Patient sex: F
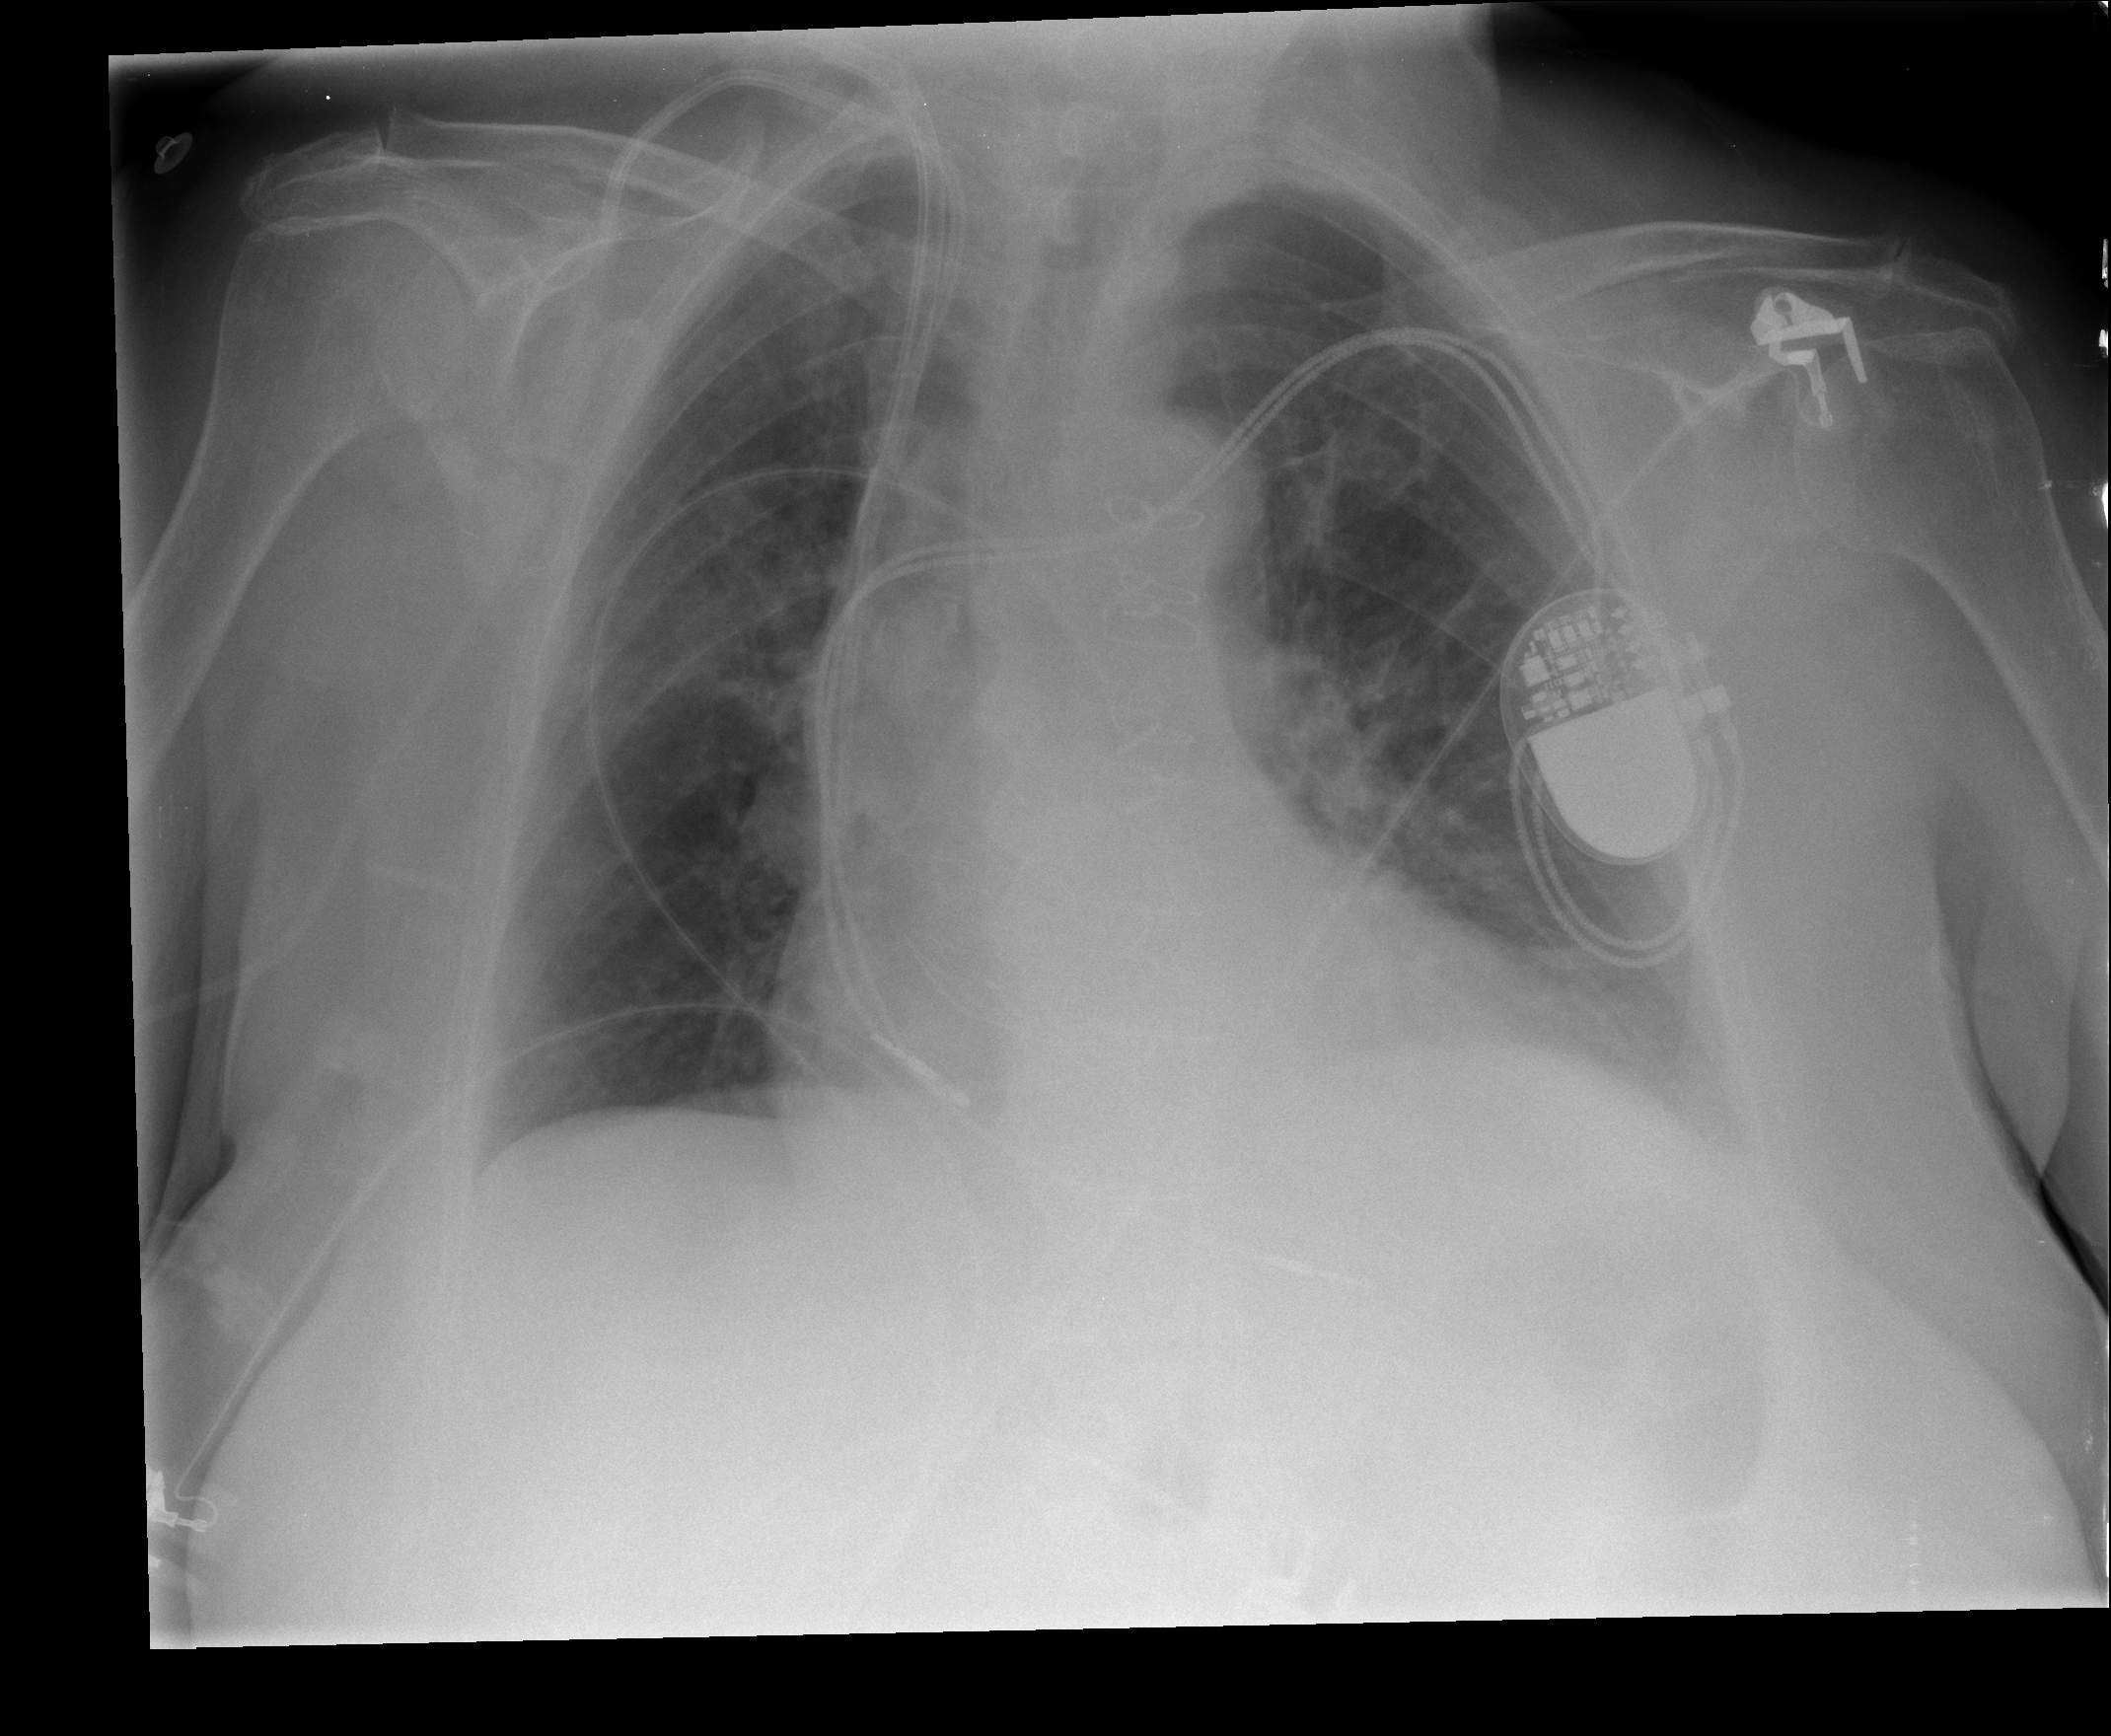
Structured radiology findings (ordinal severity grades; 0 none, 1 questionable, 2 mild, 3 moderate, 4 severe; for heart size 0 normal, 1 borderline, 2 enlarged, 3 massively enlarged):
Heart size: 0
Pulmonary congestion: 1
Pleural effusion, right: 0
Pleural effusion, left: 0
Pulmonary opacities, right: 0
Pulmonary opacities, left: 0
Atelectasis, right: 0
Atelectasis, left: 2